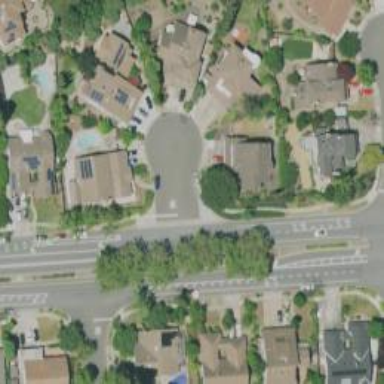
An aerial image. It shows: Turning circle on the road.